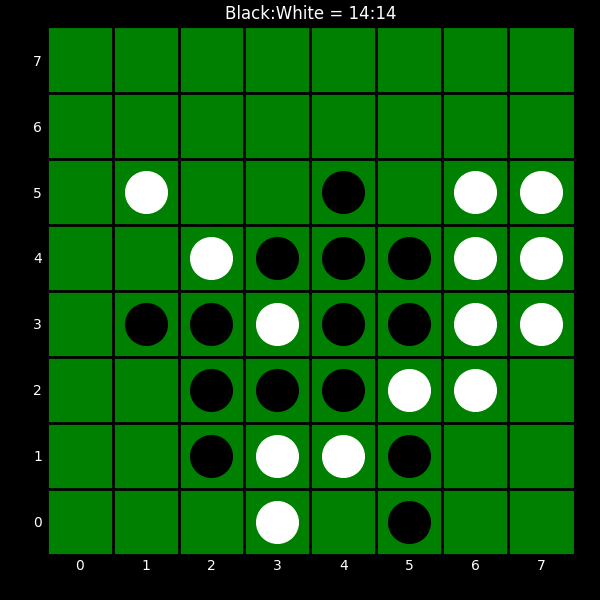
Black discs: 14
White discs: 14